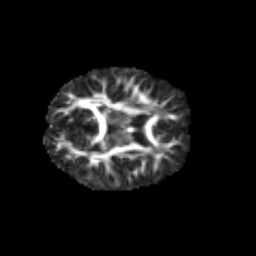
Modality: FA
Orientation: axial
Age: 6
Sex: female
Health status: healthy